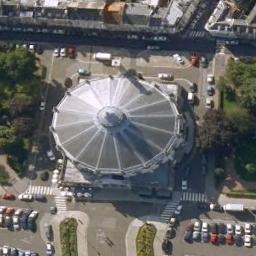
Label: church